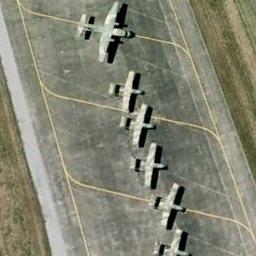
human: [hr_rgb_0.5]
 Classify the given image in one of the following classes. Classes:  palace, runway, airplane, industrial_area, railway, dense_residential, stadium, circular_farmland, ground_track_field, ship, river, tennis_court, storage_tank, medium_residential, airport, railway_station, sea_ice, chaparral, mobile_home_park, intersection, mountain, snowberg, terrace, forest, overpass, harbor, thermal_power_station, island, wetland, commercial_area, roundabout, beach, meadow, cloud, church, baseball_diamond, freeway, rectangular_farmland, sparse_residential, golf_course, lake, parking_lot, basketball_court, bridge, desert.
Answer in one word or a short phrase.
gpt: airplane